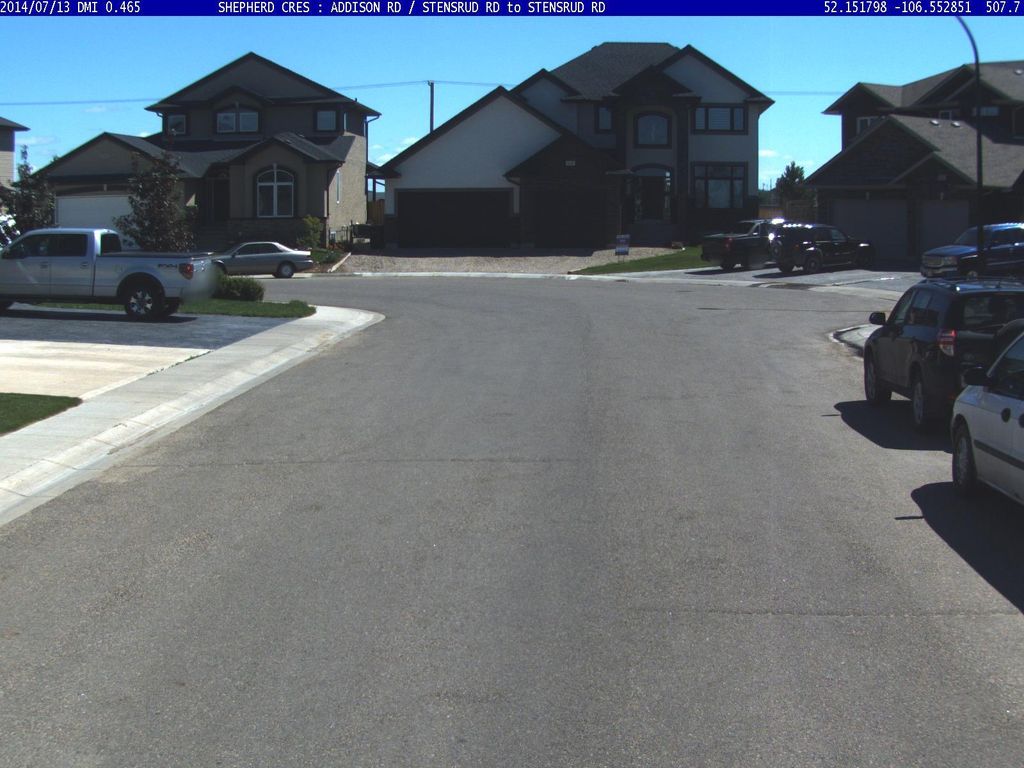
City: saskatoon